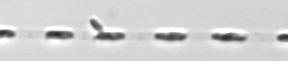
Label: Skeletonema